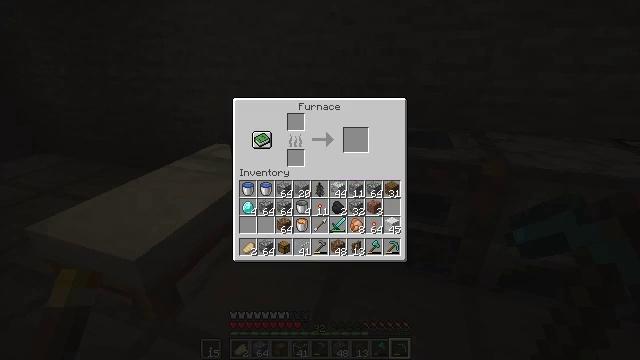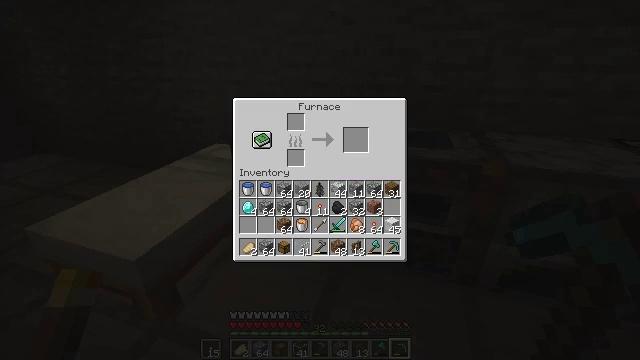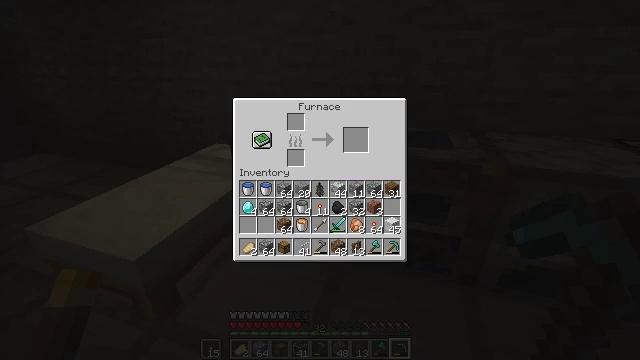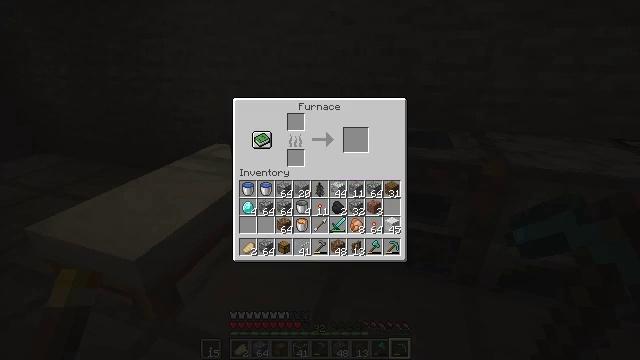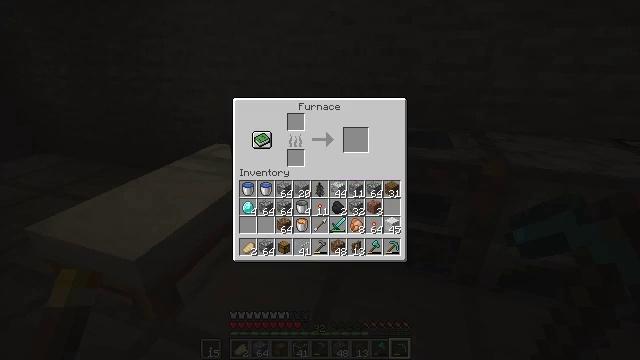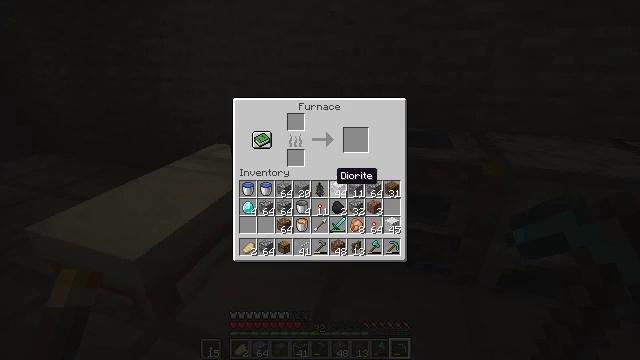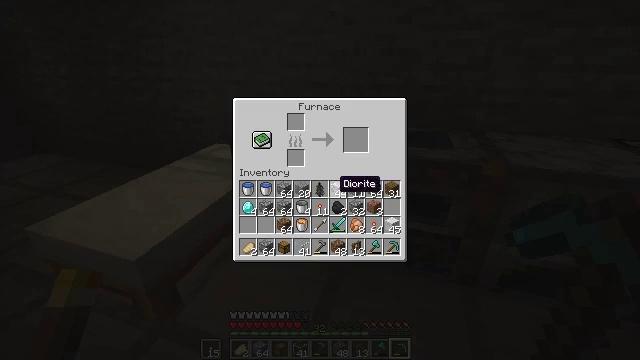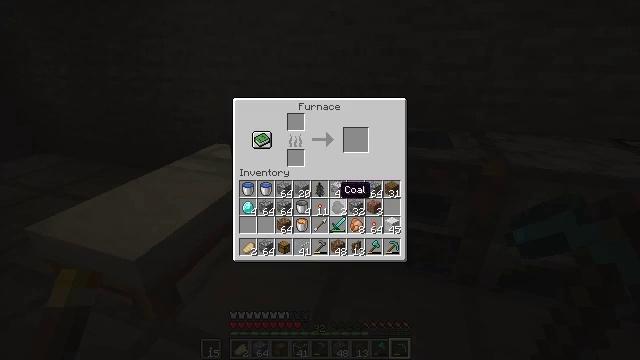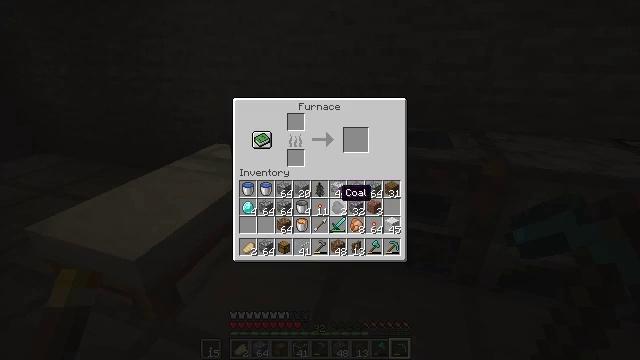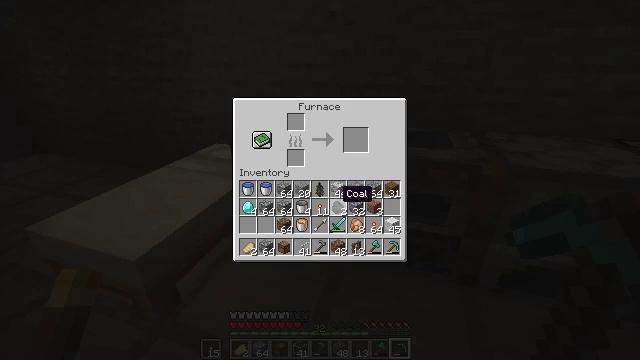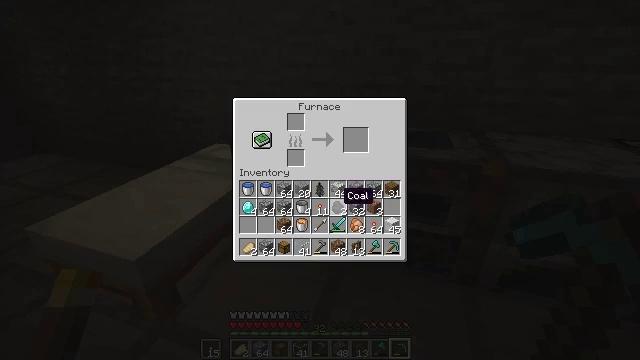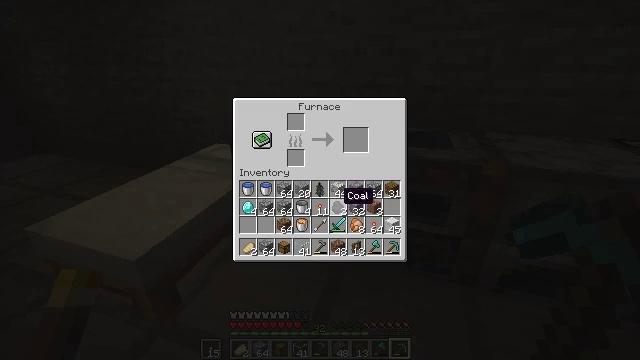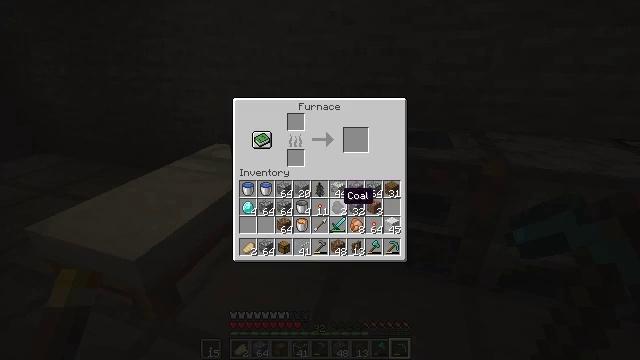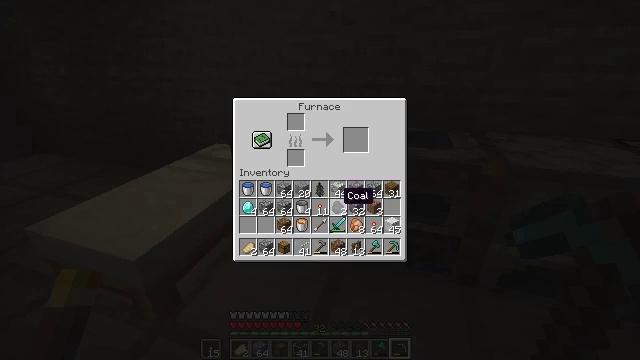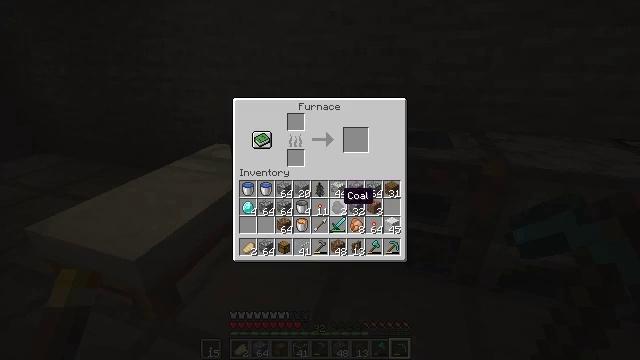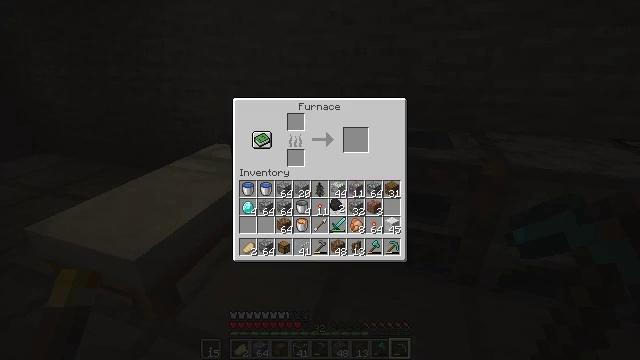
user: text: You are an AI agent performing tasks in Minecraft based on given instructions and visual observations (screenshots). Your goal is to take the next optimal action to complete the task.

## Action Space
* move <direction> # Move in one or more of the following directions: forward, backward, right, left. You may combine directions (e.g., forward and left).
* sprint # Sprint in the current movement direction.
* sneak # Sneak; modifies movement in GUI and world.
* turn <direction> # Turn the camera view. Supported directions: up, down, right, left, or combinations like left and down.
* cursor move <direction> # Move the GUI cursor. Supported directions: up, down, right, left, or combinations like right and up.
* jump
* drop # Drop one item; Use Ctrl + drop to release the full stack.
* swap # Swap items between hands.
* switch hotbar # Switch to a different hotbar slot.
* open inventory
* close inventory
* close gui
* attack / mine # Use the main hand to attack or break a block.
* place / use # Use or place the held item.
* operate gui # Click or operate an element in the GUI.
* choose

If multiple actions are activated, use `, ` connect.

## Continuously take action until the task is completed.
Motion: motion action
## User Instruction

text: craft item air
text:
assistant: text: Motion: no_op
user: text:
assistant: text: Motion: no_op
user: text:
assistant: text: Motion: no_op
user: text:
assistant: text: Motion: no_op
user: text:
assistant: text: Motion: no_op
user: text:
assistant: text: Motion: turn down
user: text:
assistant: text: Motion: no_op
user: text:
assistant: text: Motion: no_op
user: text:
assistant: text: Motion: no_op
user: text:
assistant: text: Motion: no_op
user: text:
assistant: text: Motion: no_op
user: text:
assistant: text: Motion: no_op
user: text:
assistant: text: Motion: no_op
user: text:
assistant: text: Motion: no_op
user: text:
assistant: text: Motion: attack / mine
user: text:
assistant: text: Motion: attack / mine
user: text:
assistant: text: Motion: turn left and up
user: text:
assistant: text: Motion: turn left and up
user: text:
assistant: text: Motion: no_op
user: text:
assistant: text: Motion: no_op
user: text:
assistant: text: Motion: no_op
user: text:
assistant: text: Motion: no_op
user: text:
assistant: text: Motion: no_op
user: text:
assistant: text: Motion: no_op
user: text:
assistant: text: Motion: no_op
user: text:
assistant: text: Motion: no_op
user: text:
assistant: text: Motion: attack / mine
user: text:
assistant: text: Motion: attack / mine
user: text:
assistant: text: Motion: attack / mine
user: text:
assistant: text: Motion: no_op